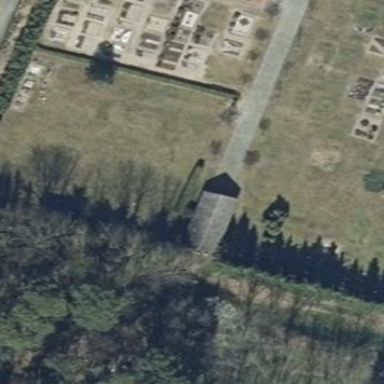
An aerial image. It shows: Cemetery.